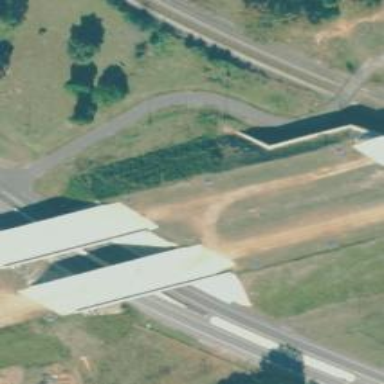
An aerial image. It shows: Asphalt bridge at motorway onramp.